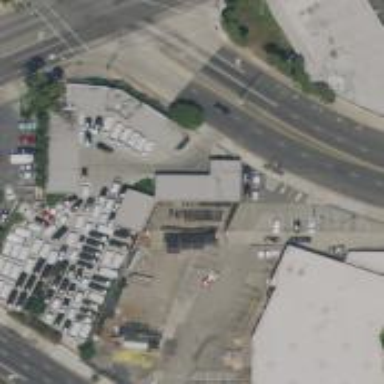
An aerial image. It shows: Car rental service.